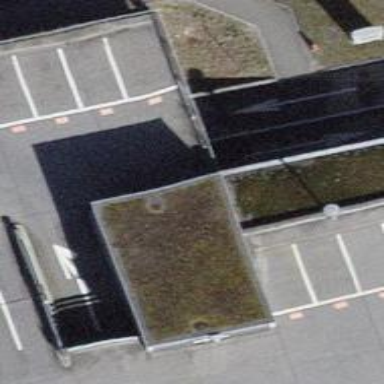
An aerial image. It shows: Parking entrance.